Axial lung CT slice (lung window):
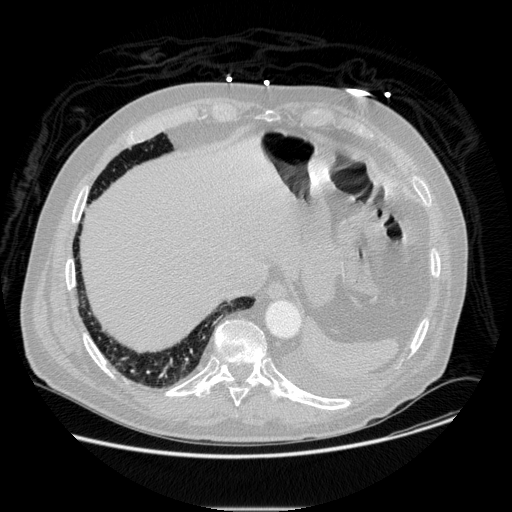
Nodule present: no